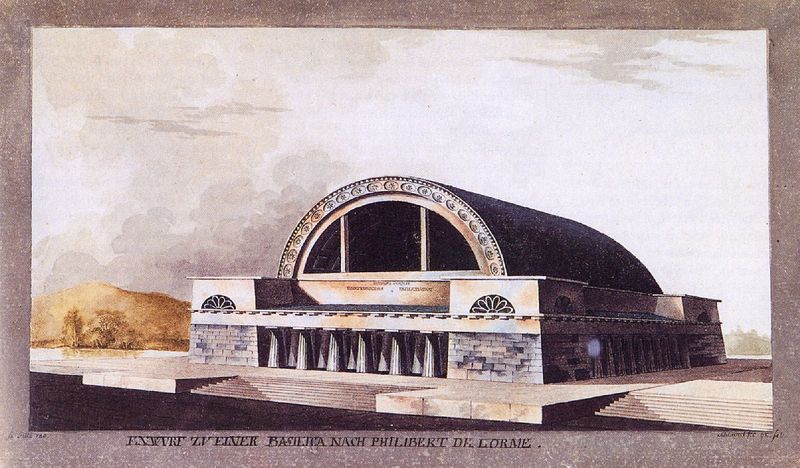
Titel: Entwurf zu einer Basilika nach Philibert de l’Orme
Künstler: Karl Friedrich Schinkel
Schlagwörter: berg, himmel, wolken, bäume, braun, säulen, zeichnung, dach, gebäude, architektur, kirche, rund, farbig, schrift, bogen, modern, treppe, treppen, deutsch, stufen, halle, gewölbe, text, entwurf, architrav, dorisch, mausoleum, abbildung, basilika, gewölbt, architekt, tonnengewölbe, vorplatz, de, lorme, philibert